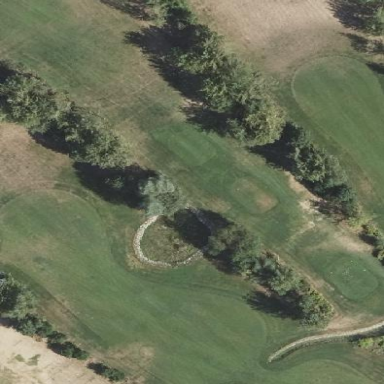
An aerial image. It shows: Rough area in golf course.